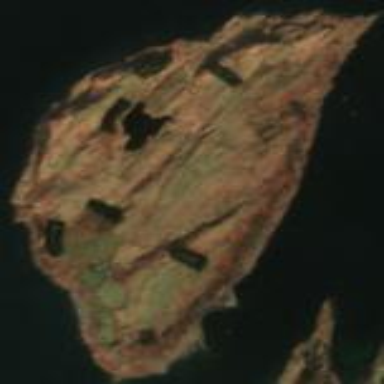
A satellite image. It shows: Island with natural coastline.